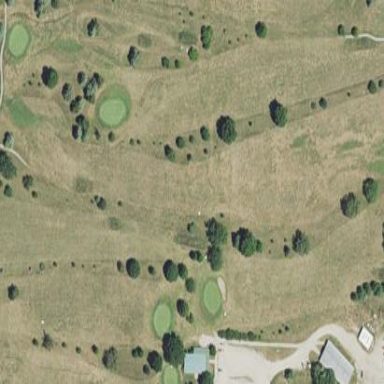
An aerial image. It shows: Golf course.